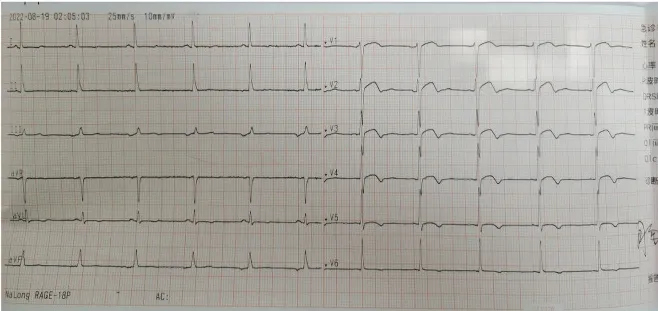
First electrocardiogram outside the hospital. (B) An hour later, a repeat electrocardiogram showed sinus rhythm with ST-segment elevation in leads V1-V4.
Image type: electrography (ekg)